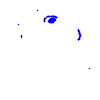
Particle: pion